Question:
I want redisplay I hide notice in the past
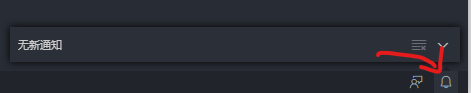
Answer: You can right-click the bar at the bottom that contained the notifications icon and then click on the option "Notifications" to check it and make it display again.
<URL>
The notification sign will be showing again:
<URL>